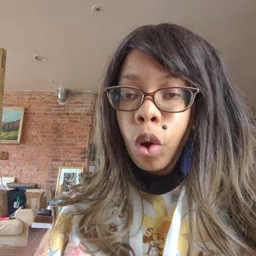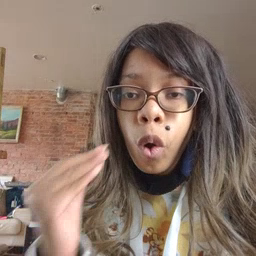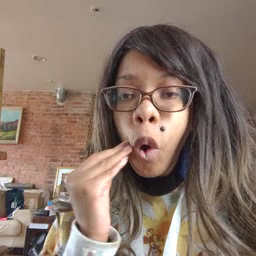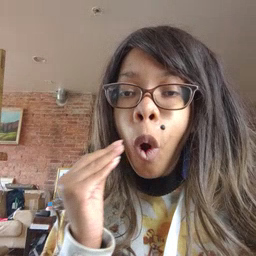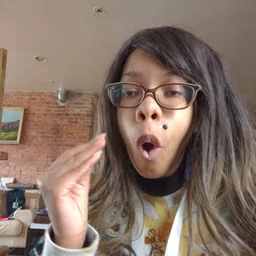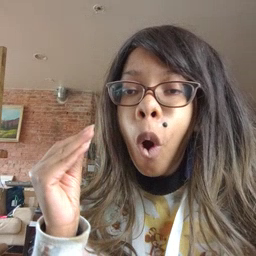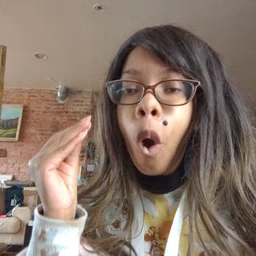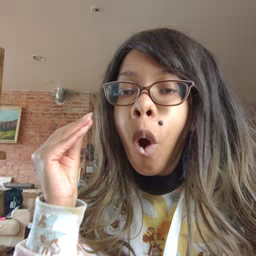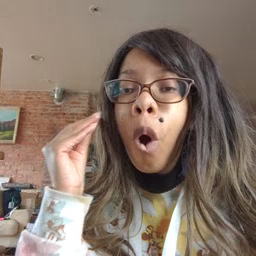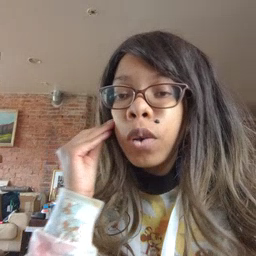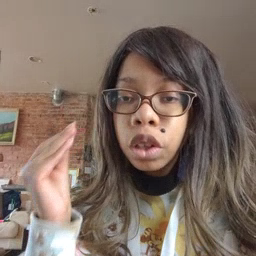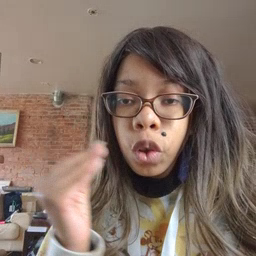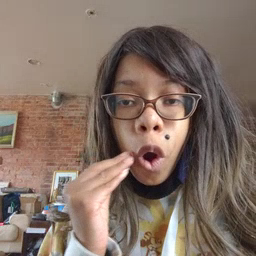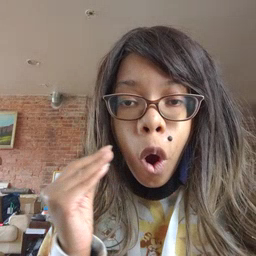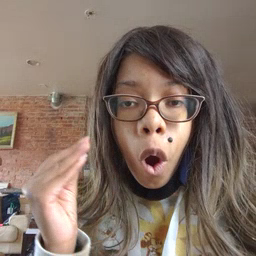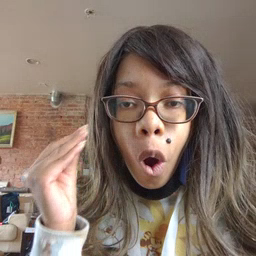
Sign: home